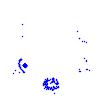
Particle: electron